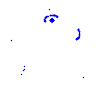
Particle: proton